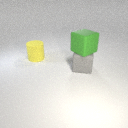
large gray rubber cube to the right of large yellow rubber cylinder